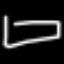
Label: square